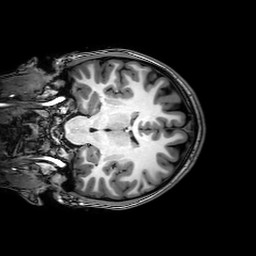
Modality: T1w
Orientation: coronal
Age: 18
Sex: female
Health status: healthy
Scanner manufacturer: philips
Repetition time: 0.008235 s
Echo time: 0.00379 s